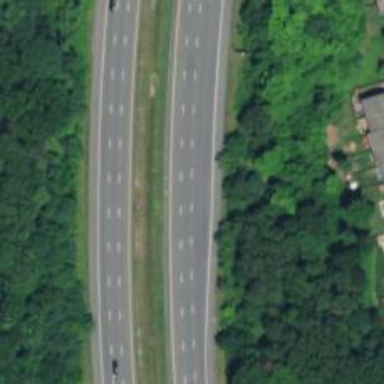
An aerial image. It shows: Motorway.